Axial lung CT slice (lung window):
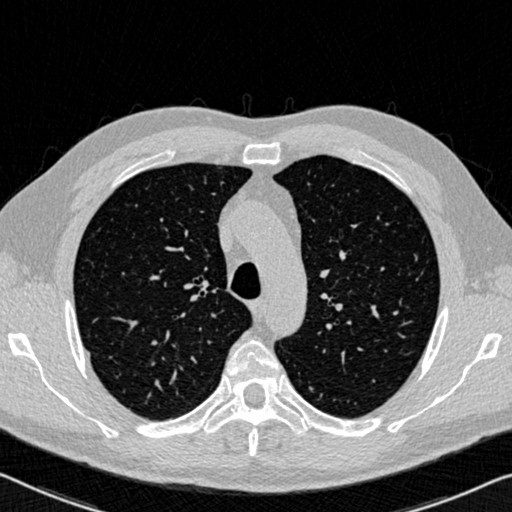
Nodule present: no